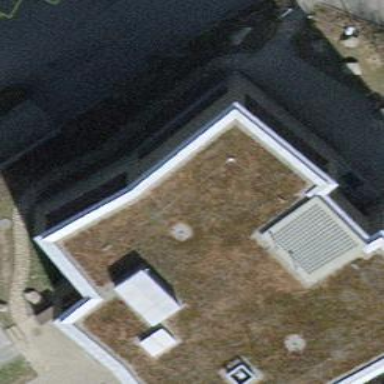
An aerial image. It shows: School building.